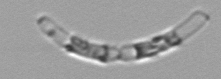
Label: Guinardia_striata